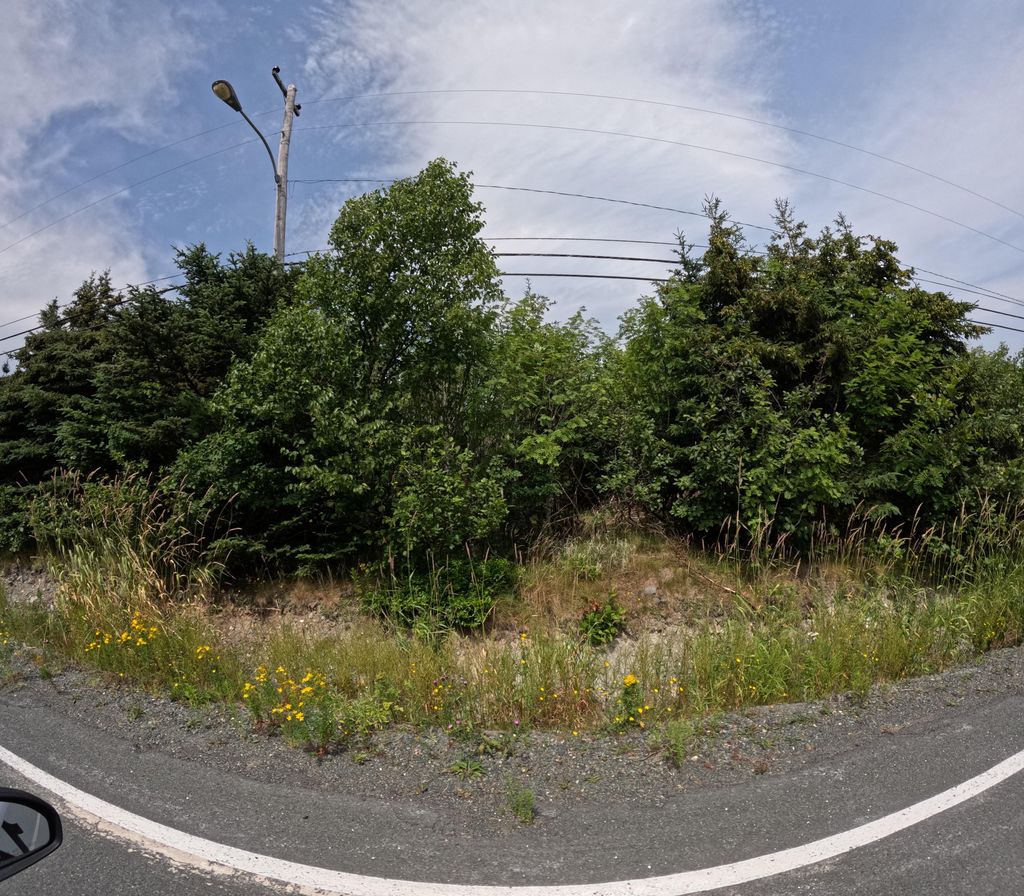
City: st_johns